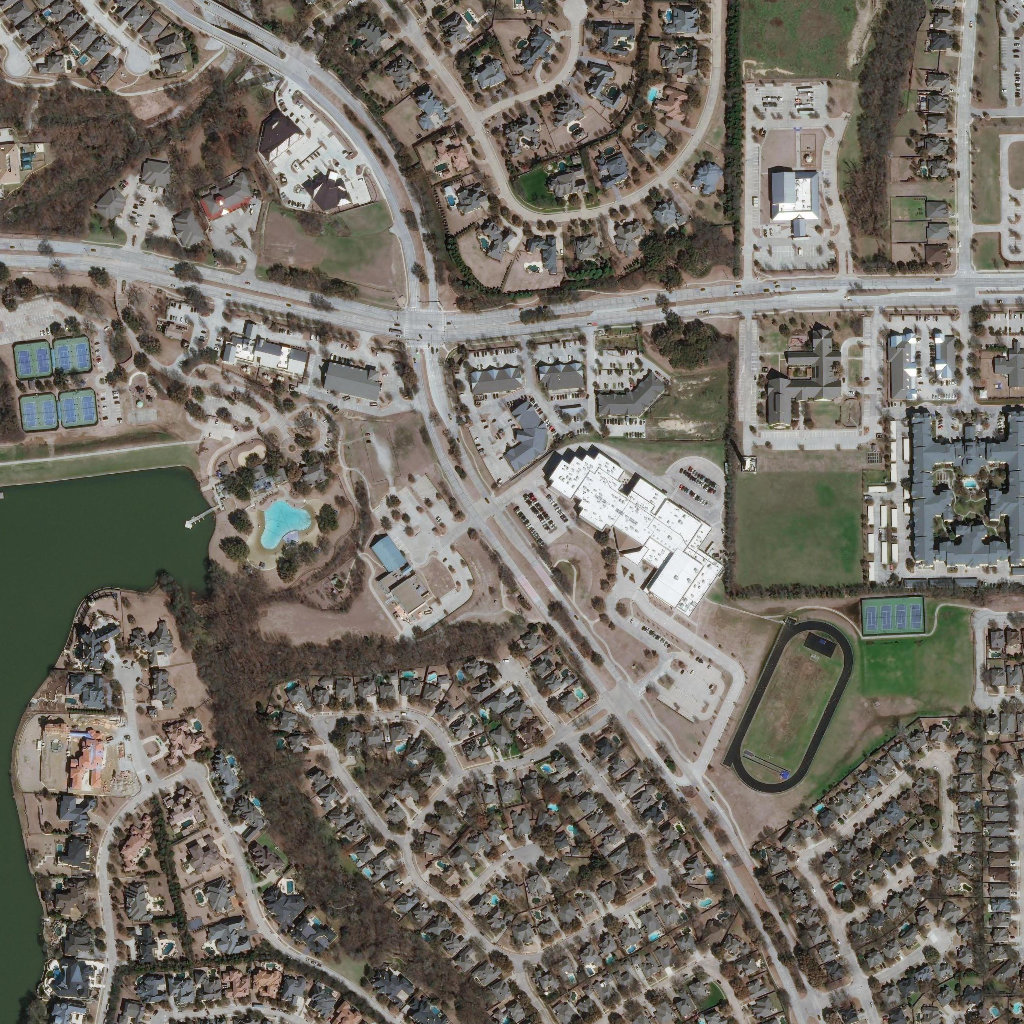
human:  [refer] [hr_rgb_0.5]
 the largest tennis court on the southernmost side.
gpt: <box>[[84, 58, 90, 61, 0]]</box>